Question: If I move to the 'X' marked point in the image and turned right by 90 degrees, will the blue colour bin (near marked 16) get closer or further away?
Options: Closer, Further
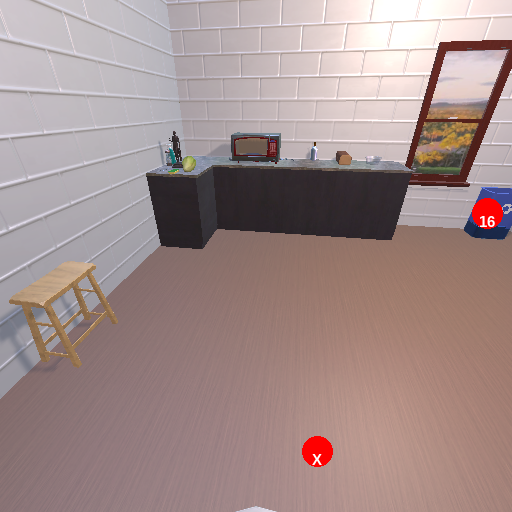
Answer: Closer